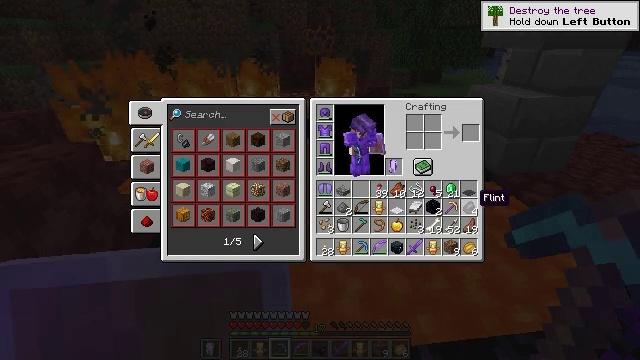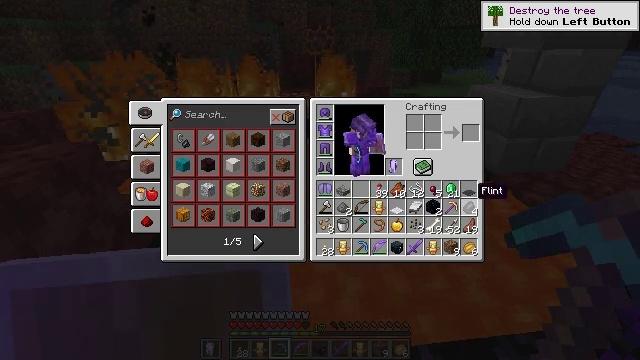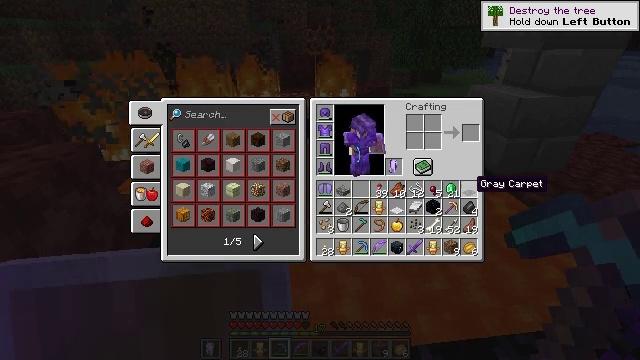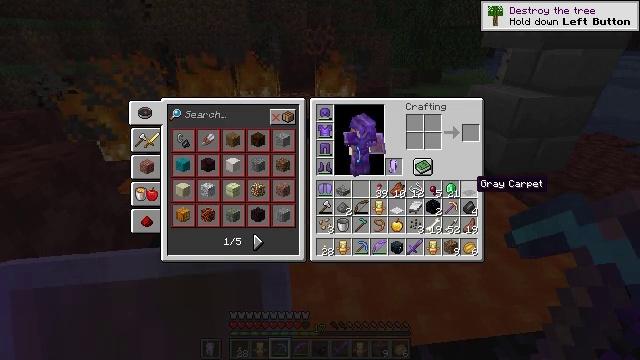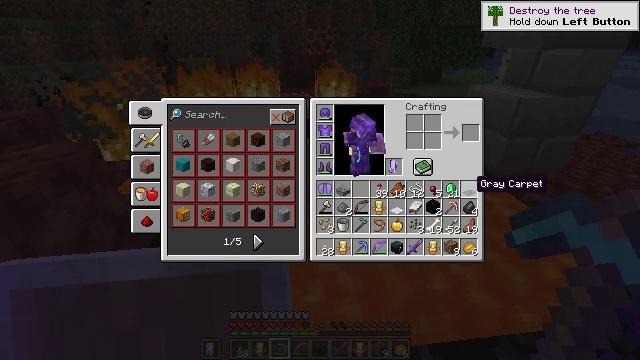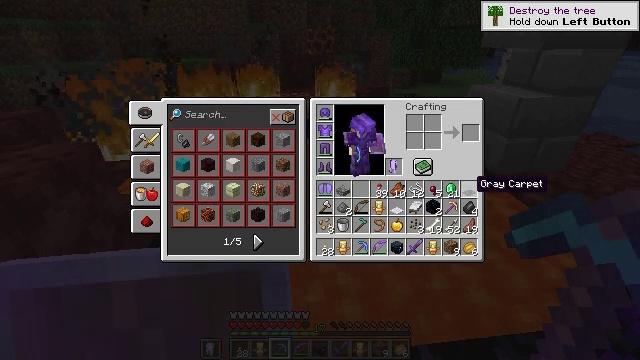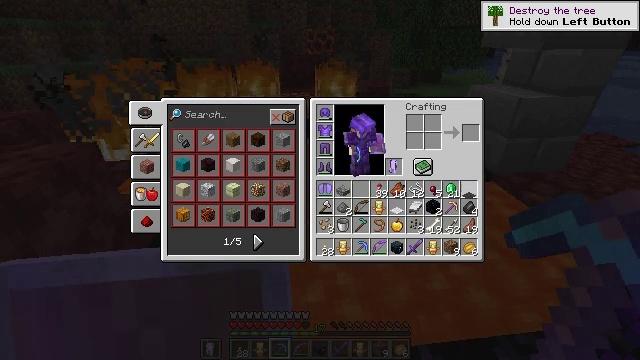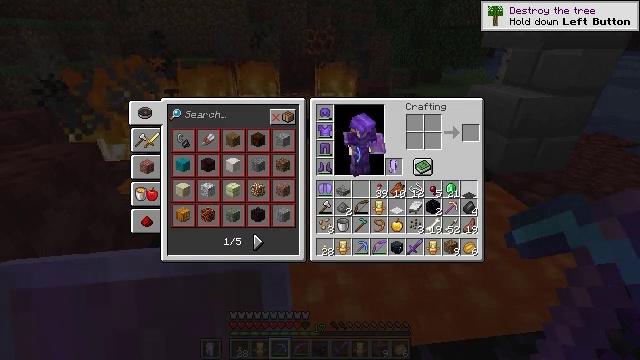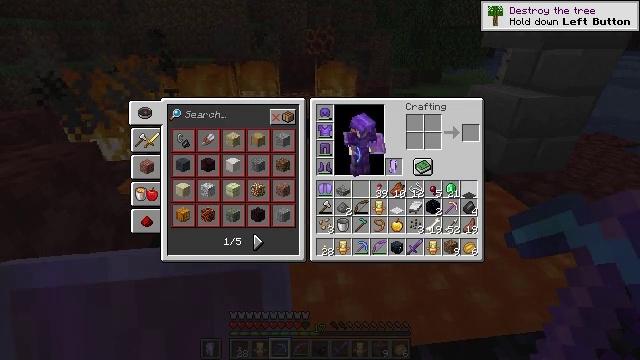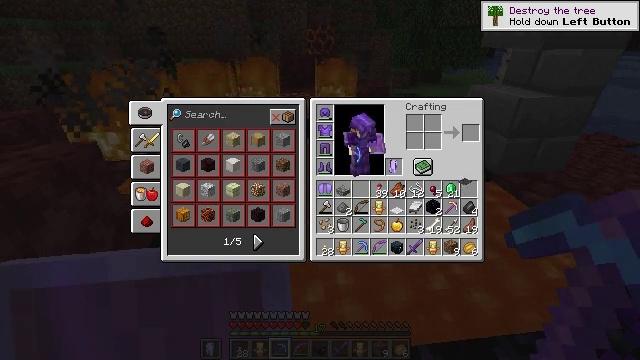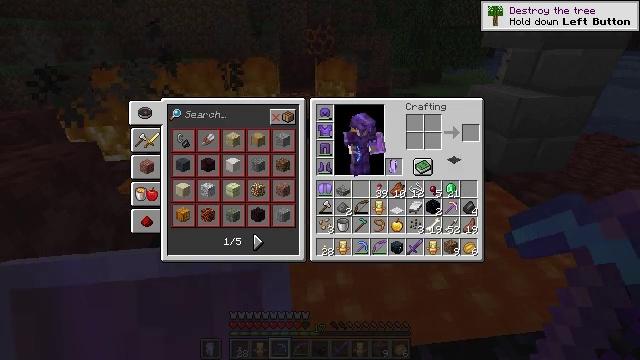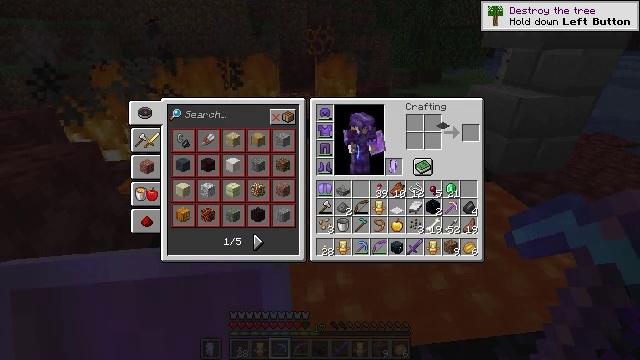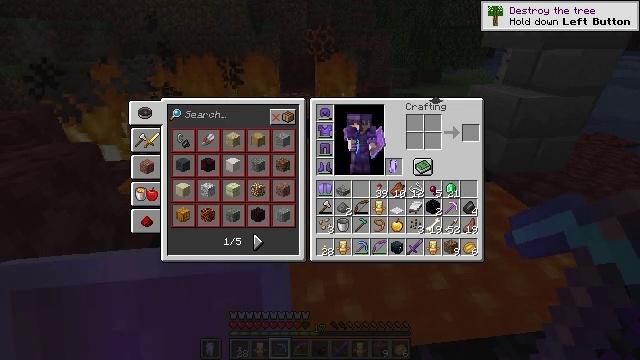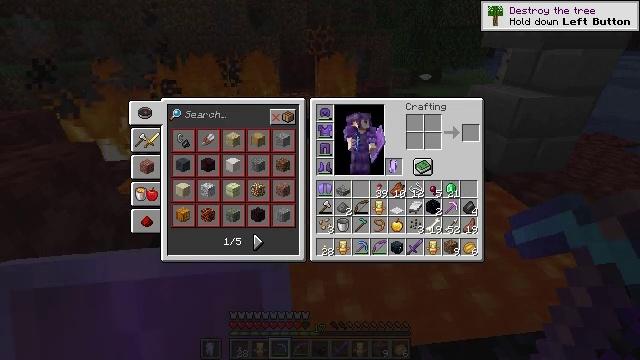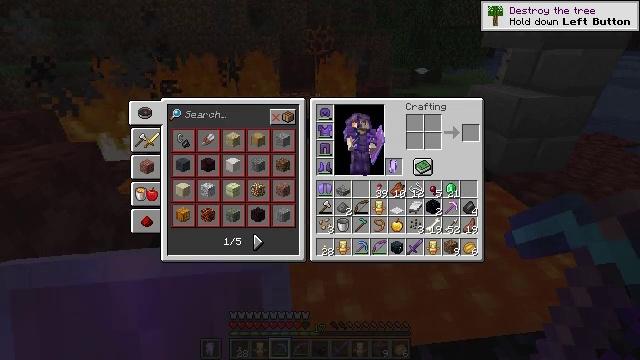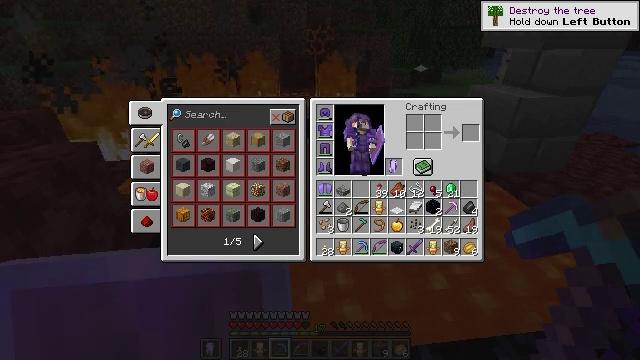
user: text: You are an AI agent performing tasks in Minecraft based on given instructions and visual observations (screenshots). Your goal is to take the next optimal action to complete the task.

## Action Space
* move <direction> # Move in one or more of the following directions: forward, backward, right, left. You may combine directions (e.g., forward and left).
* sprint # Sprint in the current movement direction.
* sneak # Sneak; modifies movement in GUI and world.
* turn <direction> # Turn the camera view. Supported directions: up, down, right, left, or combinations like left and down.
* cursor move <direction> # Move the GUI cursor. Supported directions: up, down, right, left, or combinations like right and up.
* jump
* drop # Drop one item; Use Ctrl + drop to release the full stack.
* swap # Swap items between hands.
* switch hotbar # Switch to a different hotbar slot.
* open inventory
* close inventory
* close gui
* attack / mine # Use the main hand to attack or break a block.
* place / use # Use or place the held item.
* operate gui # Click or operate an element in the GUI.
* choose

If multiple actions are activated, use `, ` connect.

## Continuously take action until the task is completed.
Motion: motion action
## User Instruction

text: Remove a gray carpet from the inventory.
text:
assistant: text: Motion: cursor move up
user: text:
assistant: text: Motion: no_op
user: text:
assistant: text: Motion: no_op
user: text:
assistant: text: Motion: no_op
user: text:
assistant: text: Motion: no_op
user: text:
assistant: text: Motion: operate gui
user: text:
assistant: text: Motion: operate gui
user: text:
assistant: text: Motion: operate gui
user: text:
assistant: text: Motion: cursor move up
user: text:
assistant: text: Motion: cursor move left and up
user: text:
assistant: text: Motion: cursor move left and up
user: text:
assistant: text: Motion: cursor move left and up
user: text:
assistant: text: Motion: cursor move left and up
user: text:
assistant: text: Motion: no_op
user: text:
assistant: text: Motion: no_op
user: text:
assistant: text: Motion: no_op
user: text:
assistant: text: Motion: no_op
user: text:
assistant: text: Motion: no_op
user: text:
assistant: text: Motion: no_op
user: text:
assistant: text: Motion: operate gui
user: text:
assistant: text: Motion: operate gui
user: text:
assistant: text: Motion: operate gui
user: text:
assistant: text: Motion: no_op
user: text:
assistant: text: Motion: cursor move down
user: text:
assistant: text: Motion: cursor move down
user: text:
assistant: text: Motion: cursor move down
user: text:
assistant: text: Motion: cursor move down
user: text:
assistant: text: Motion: no_op